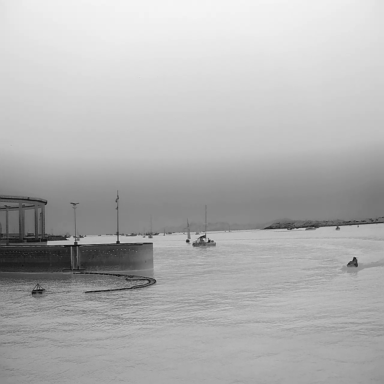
There is a canoe in the infrared image.